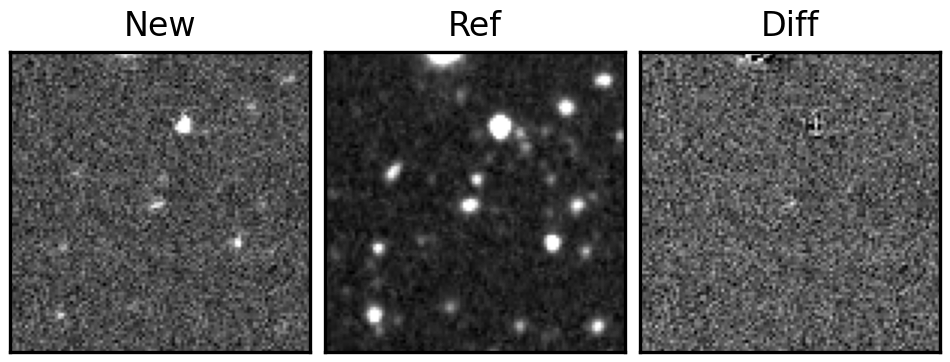
Label: real